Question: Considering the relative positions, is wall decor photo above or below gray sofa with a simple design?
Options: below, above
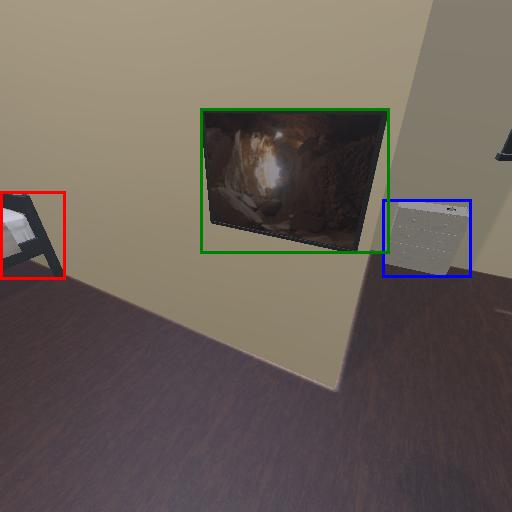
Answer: below